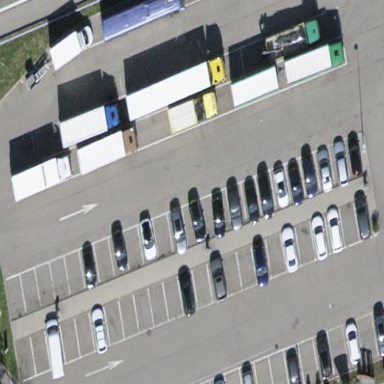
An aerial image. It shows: Parking area with surface.